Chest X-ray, AP view. Patient: 50 years old, sex F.
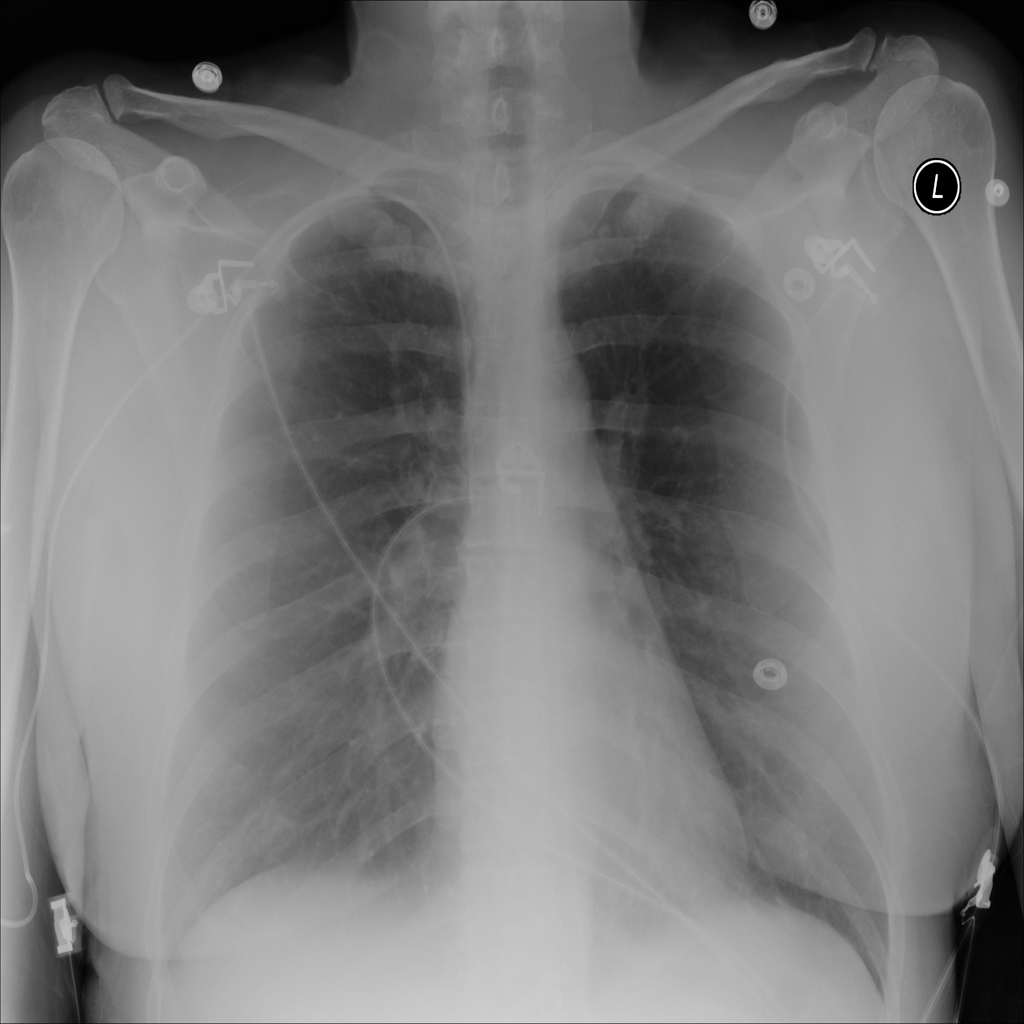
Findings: No Finding